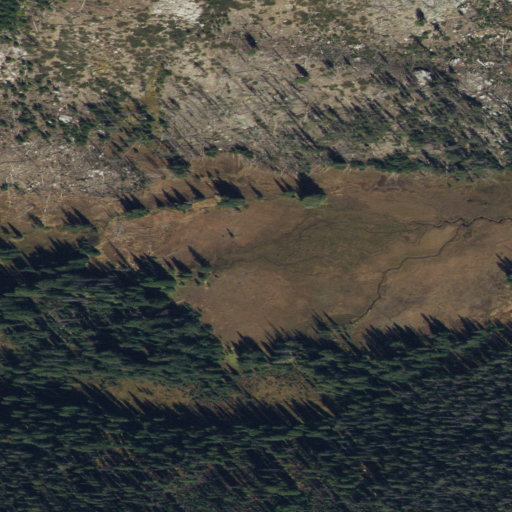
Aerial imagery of plain(s) in Idaho named Wardenhoff Meadows containing evergreen forest, shrub, woody wetlands, and herbaceous wetlands